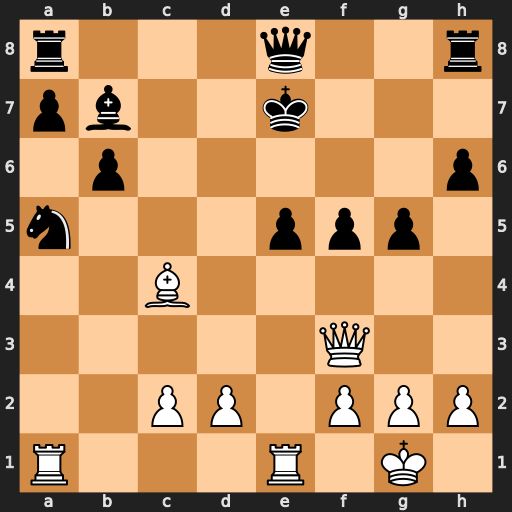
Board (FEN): r3q2r/pb2k3/1p5p/n3ppp1/2B5/5Q2/2PP1PPP/R3R1K1
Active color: w
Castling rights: -
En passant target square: -
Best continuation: Rxe5+ Kd6 Re6+